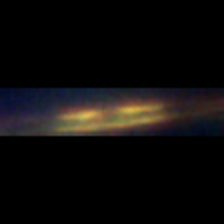
Taxon: Pennate
Group: Diatoms